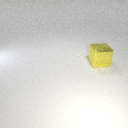
large yellow metal cube